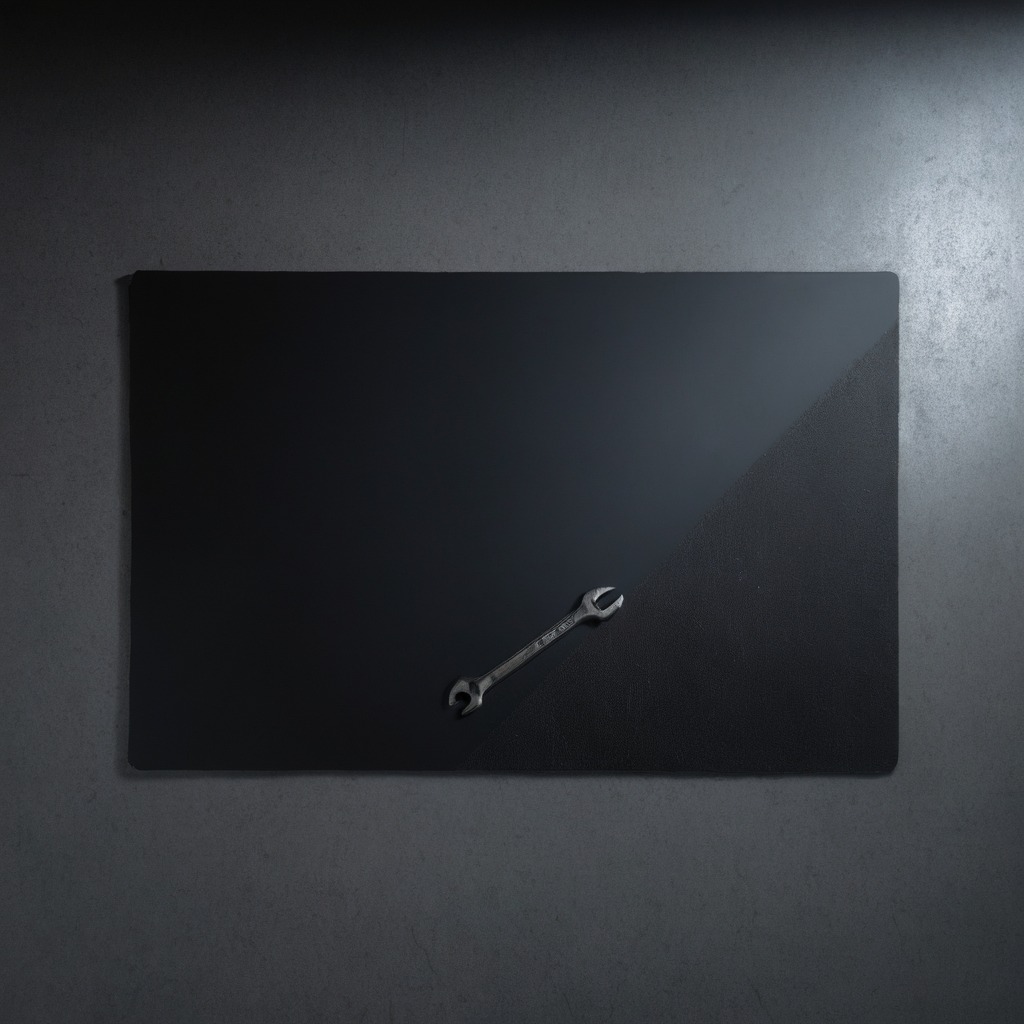
An wrench lies on the granite tabletop.